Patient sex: F
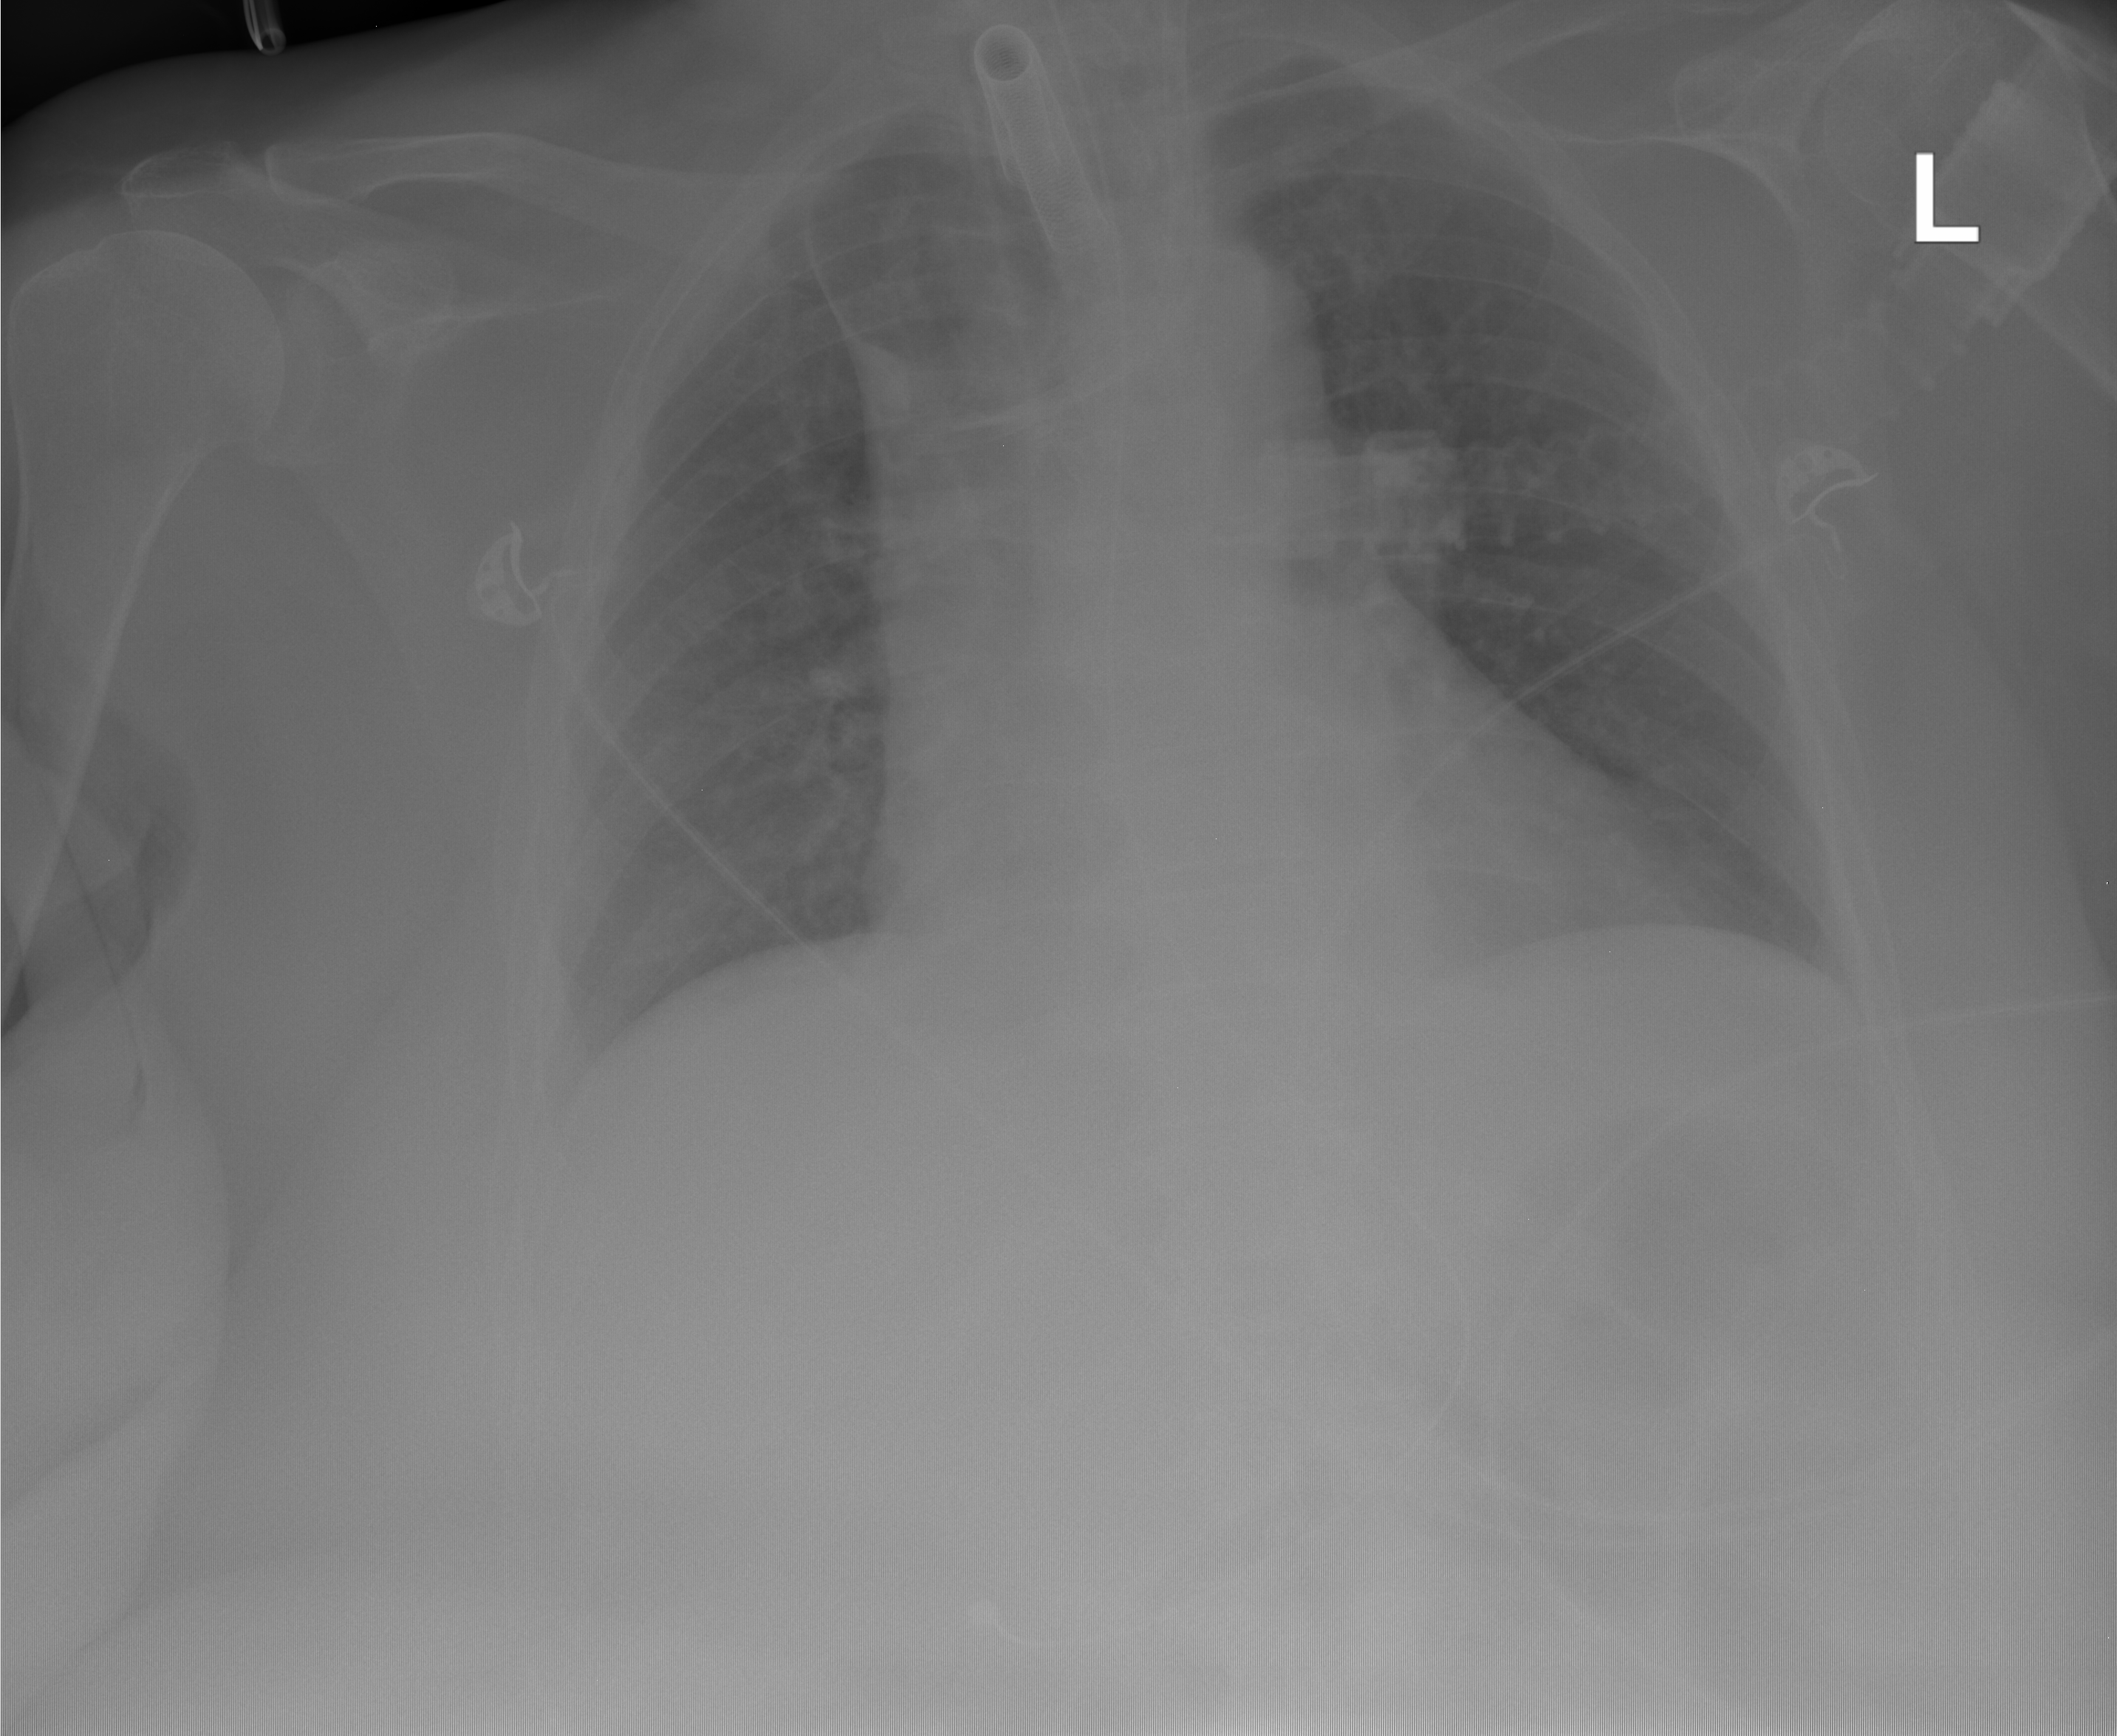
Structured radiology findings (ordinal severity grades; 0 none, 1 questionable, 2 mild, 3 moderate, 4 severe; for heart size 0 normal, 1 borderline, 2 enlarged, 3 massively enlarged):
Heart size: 2
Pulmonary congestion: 1
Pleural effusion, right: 0
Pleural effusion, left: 0
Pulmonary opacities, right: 1
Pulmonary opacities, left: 1
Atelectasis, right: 0
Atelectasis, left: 0